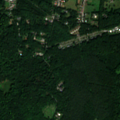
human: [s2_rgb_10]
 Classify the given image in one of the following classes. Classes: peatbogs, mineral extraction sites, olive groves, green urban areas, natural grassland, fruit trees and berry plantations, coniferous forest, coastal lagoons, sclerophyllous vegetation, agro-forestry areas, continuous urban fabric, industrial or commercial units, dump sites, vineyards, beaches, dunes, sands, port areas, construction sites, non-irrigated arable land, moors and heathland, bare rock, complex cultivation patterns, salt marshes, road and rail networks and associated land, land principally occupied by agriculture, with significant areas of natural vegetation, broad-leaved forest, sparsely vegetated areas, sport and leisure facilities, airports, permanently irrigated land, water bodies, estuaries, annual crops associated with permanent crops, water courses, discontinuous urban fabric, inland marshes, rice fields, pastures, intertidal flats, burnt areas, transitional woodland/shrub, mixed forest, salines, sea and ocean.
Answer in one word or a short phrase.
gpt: discontinuous urban fabric, broad-leaved forest, mixed forest